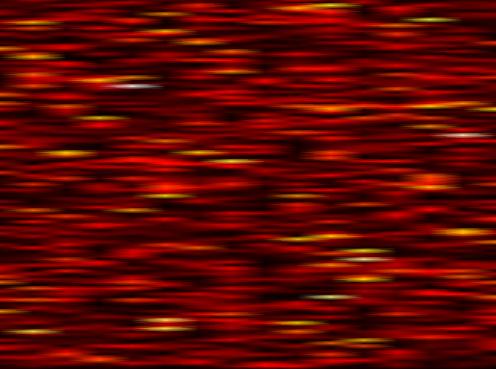
Label: FBMC